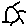
Label: sun